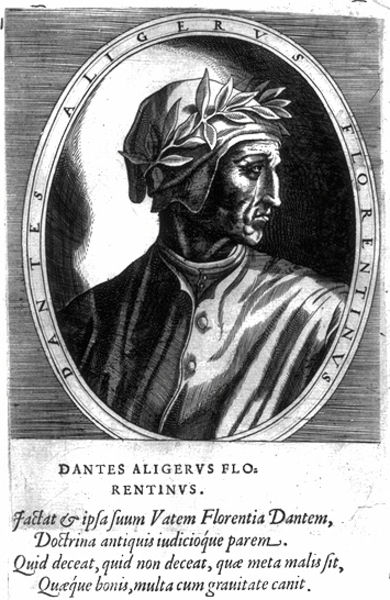
Titel: Bildnis des Dante Alighieri
Künstler: Philipp Galle
Institution: (Seriendruck)
Schlagwörter: blätter, dunkel, kopf, mann, schatten, grau, hut, licht, mund, nase, profil, schwarz, stirn, weiss, zeichnung, blick, haube, hemd, jacke, kappe, mütze, augen, falten, gesicht, kragen, rahmen, bildnis, hals, portrait, porträt, auge, gewand, mantel, person, brustbild, kinn, knopf, oval, kopfbedeckung, holzschnitt, schrift, italien, grafik, dichter, inschrift, büste, grimmig, faltig, faltenwurf, knöpfe, buch, medaillon, zweig, druck, schwarzweiss, radierung, stich, markant, hakennase, seite, text, schriftsteller, autor, kranz, lorbeer, lorbeerkranz, buchdruck, hubi, amulett, dante, florenz, zeilen, kupferstich, kopfschmuck, verse, latein, lateinisch, umschrift, ährenkranz, muns, ölzweig, florentinisch, göttliche komödie, knopfe, nopf, konterfei, loorbeer, flos, grsfik, efeukranz, dante alighieri, dante algherie, dantes, alighieri, florentinus, aligerus, dante aligheri, leitein, eatein, agileri, protil, lorbeerkranz#seitenportrait, dantem, flo, aliverus, vatem, florenia